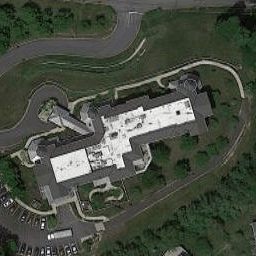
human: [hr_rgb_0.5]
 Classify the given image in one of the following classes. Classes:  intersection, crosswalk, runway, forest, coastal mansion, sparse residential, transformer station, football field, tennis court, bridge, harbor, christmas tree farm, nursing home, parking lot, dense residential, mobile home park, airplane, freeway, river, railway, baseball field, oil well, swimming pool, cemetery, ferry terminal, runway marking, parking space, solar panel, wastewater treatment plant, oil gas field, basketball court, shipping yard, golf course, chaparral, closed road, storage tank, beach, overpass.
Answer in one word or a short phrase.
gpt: nursing home